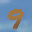
Label: 9